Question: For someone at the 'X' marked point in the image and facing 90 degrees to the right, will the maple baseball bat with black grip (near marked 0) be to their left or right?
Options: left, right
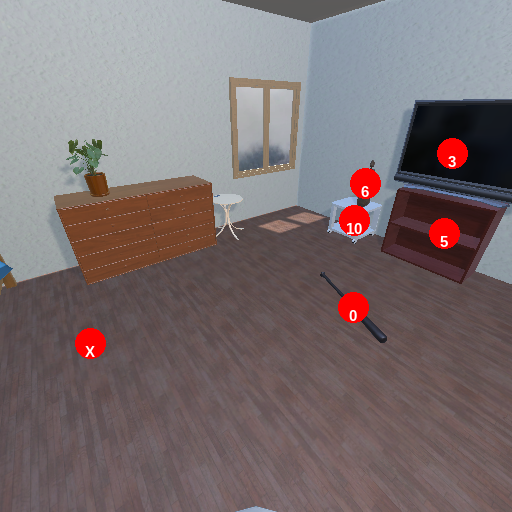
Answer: left